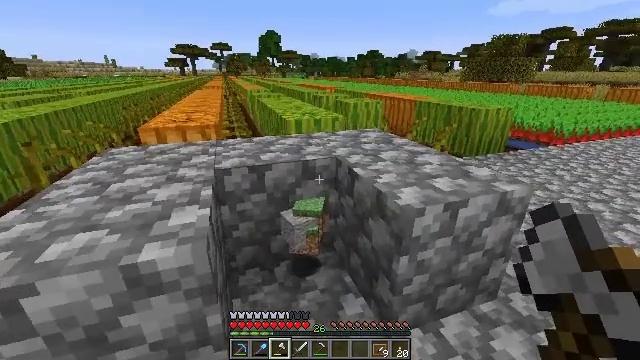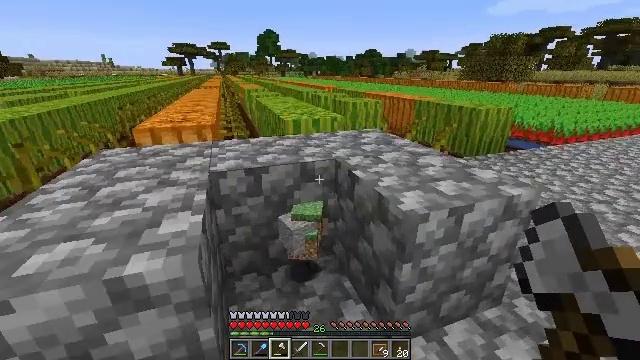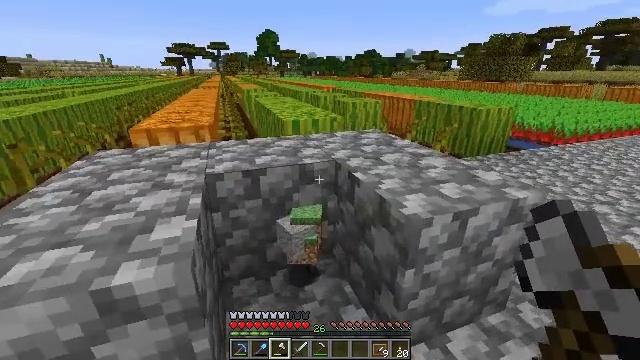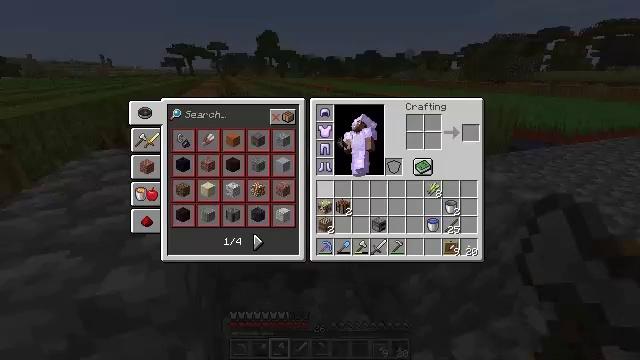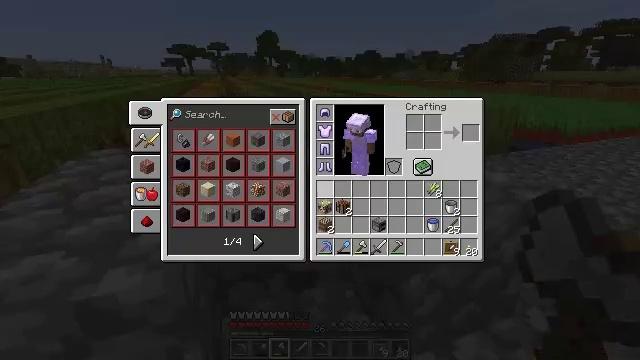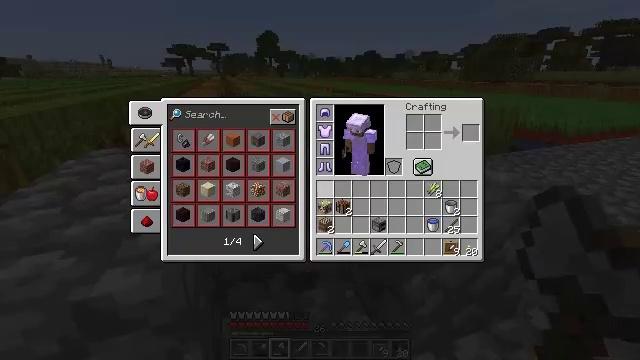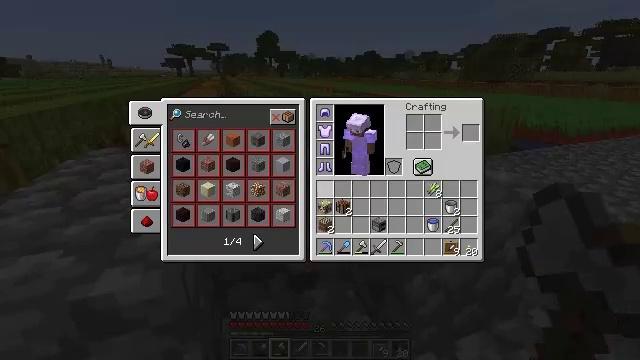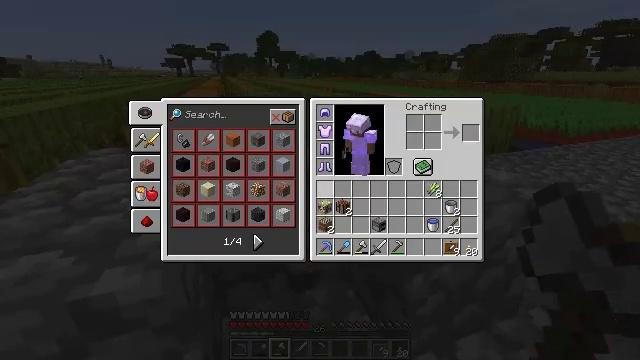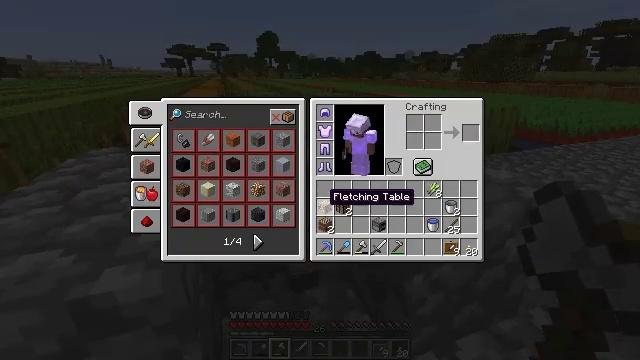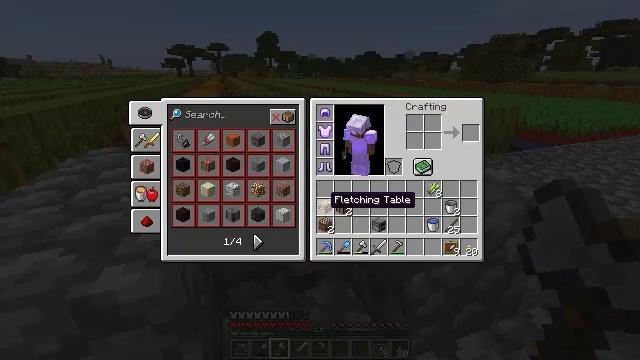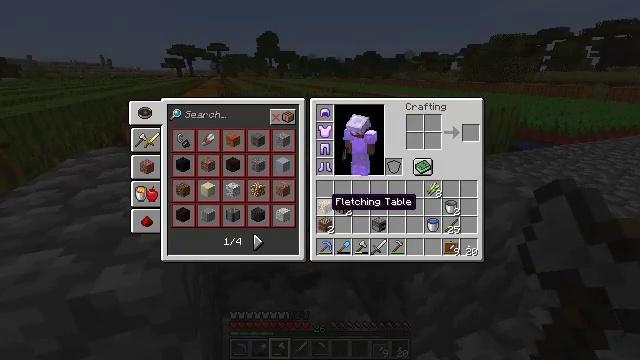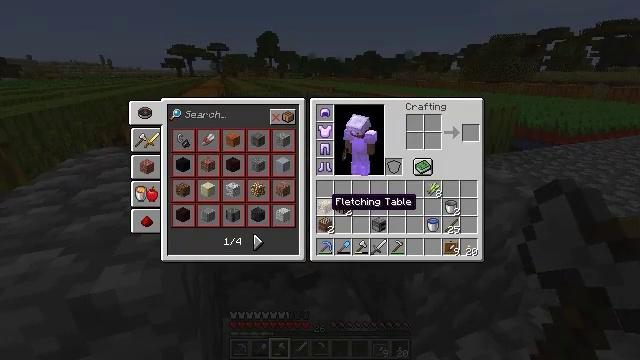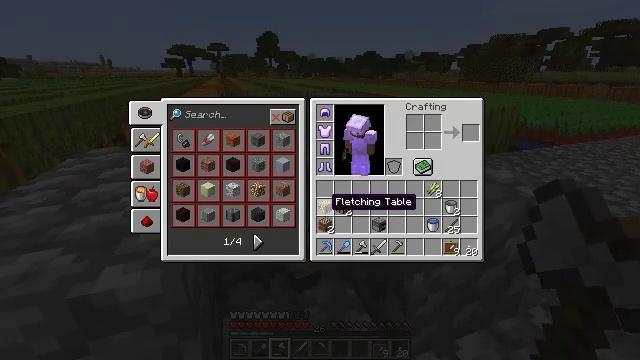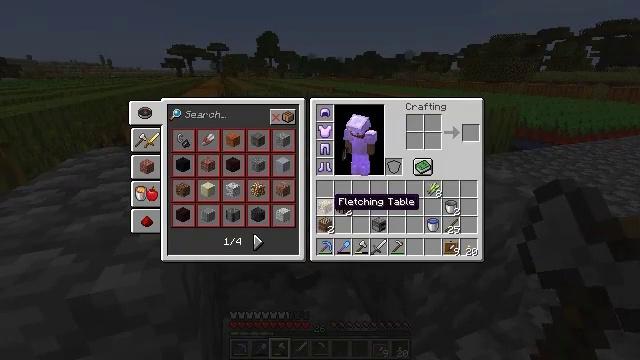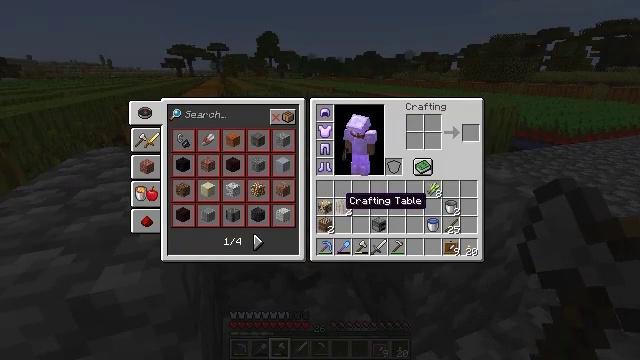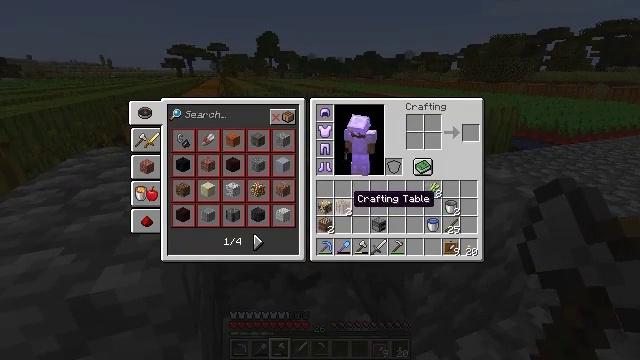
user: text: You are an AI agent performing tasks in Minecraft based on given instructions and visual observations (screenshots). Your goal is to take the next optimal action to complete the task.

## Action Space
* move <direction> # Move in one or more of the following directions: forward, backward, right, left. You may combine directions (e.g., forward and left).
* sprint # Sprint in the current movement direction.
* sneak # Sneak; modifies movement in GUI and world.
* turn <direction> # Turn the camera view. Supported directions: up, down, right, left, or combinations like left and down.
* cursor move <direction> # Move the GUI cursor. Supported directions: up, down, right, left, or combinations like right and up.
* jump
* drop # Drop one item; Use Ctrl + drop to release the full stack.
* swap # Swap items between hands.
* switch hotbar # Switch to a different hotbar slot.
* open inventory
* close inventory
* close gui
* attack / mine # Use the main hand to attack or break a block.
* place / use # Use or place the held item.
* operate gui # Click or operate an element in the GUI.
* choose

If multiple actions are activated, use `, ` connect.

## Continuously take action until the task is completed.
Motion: motion action
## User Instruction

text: Remove a crafting table from the inventory.
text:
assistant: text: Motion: no_op
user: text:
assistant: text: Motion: no_op
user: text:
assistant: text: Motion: open inventory
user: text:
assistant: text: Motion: open inventory
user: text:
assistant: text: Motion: open inventory
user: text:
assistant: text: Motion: no_op
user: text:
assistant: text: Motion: cursor move down
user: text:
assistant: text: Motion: cursor move down
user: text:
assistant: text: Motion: no_op
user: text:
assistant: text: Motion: no_op
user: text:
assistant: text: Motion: no_op
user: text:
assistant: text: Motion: no_op
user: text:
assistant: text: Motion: no_op
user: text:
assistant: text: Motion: cursor move right
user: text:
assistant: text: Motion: cursor move right
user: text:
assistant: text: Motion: no_op
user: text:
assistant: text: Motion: no_op
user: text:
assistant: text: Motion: no_op
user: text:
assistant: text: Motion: no_op
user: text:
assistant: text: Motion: operate gui
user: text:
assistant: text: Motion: operate gui
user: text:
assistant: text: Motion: cursor move right
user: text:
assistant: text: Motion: cursor move right and up
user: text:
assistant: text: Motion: cursor move right and up
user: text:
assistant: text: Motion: cursor move right and up
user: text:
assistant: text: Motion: cursor move right
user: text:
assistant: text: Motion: operate gui
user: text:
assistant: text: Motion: operate gui
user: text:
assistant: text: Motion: operate gui
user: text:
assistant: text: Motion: no_op